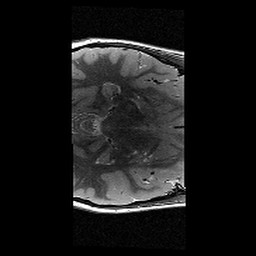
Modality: T2w
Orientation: axial
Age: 9
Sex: female
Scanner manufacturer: siemens
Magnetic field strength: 3 T
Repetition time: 9.23 s
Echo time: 0.067 s